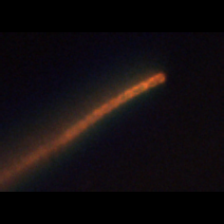
Taxon: Chaetoceros
Group: Diatoms